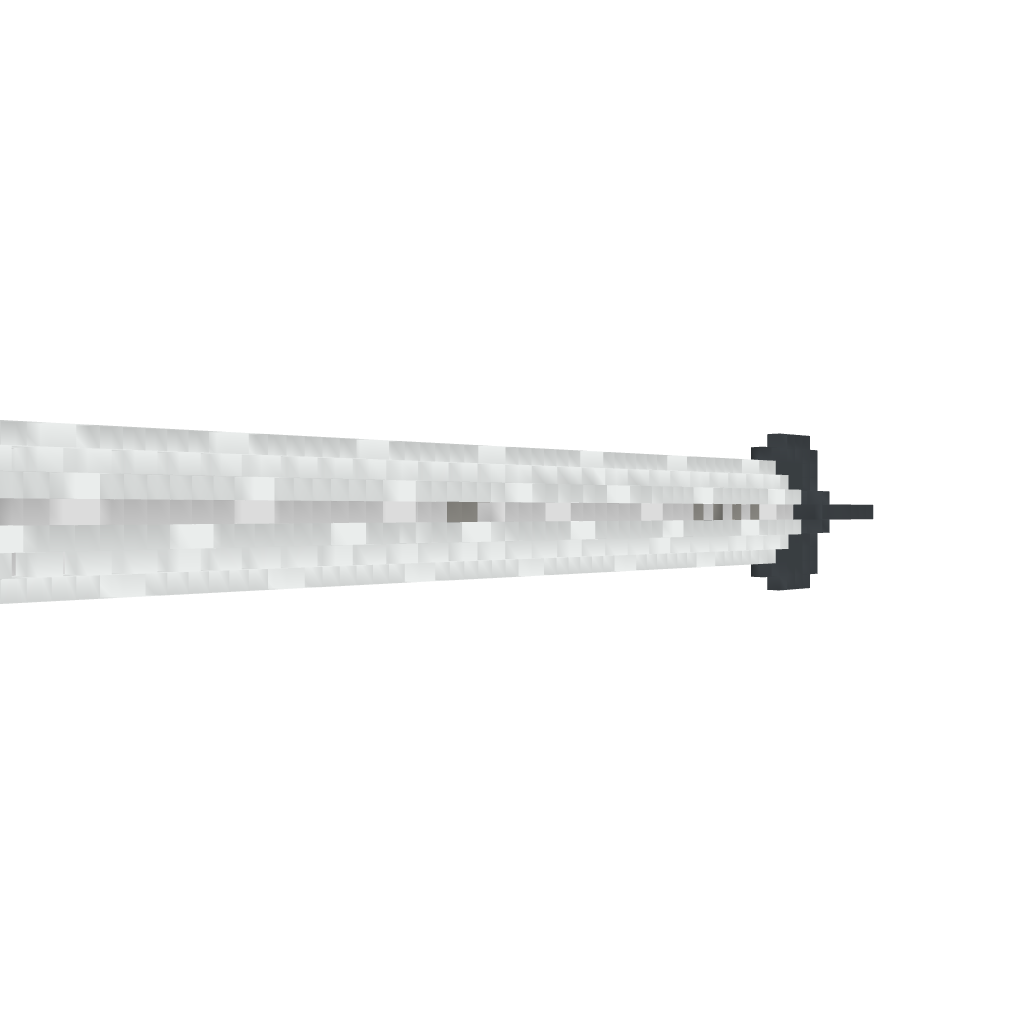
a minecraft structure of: The Ukranian Cigar Merchant Ship